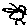
Label: bird